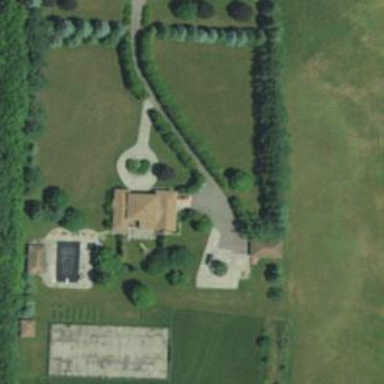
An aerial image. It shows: Driveway leading to service road.